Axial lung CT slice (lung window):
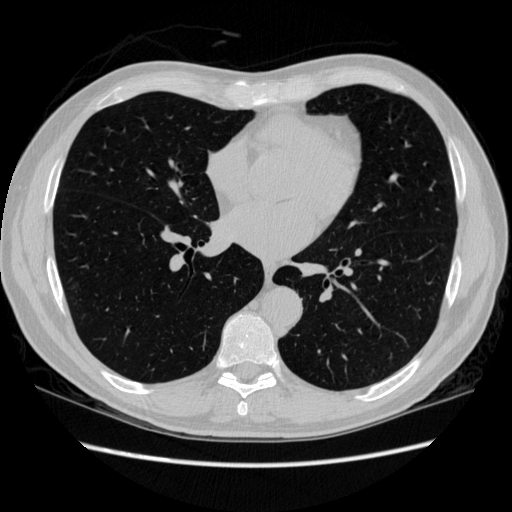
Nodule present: no